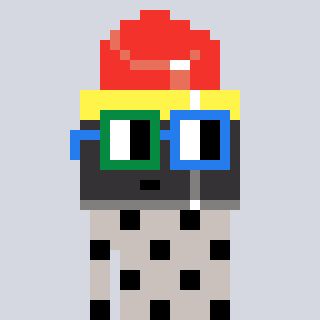
a pixel art character with square green and blue glasses, a lipstick-shaped head and a foggrey-colored body on a cool background